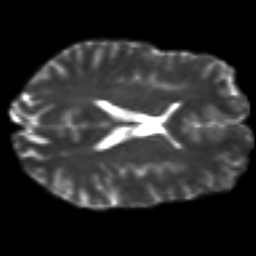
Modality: T2w
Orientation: axial
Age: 29
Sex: male
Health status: ill
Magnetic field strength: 3 T
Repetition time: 9 s
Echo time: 0.093 s